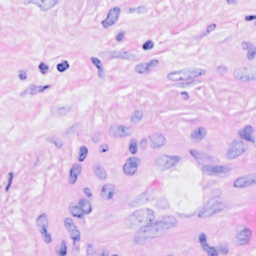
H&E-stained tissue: Breast